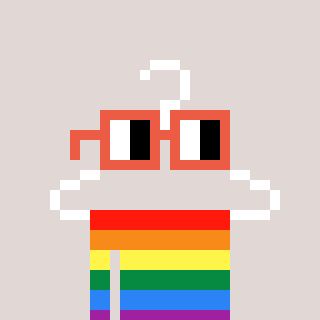
a pixel art character with square orange glasses, a hanger-shaped head and a redpinkish-colored body on a warm background